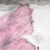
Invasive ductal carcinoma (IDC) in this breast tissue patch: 0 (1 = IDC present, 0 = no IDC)